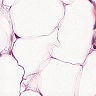
Metastatic tissue present: no